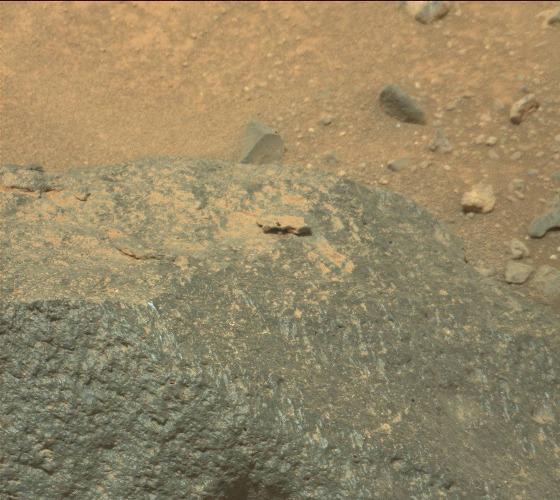
Terrain classes present: Gravel / Sand / Soil, Rock